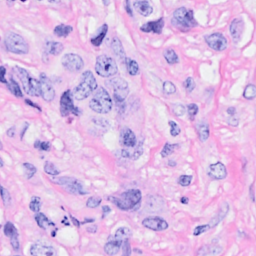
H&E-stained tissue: Breast